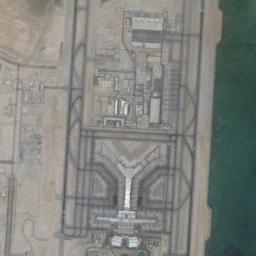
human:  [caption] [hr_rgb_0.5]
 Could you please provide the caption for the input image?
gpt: The lawn is divided into many rectangular areas by runways .

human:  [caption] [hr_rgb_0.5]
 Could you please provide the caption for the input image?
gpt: An airport with some staggered runways and a terminal next to the sea and some buildings beside .

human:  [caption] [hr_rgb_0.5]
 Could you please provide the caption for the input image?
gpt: A complex airport with many runways and buildings next to a blue sea .

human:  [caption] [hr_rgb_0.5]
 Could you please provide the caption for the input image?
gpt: There is an airport on the open place next to the sea .

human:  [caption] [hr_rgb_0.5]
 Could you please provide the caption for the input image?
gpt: The ground of the airfield is marked .